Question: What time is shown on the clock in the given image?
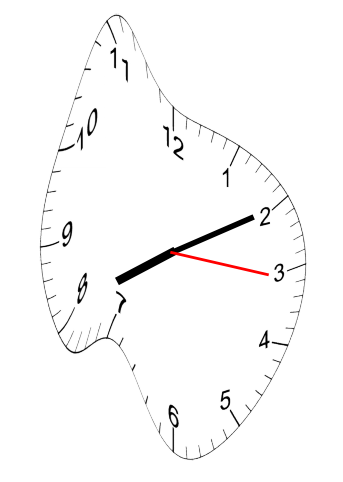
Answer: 08:10:16